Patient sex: M
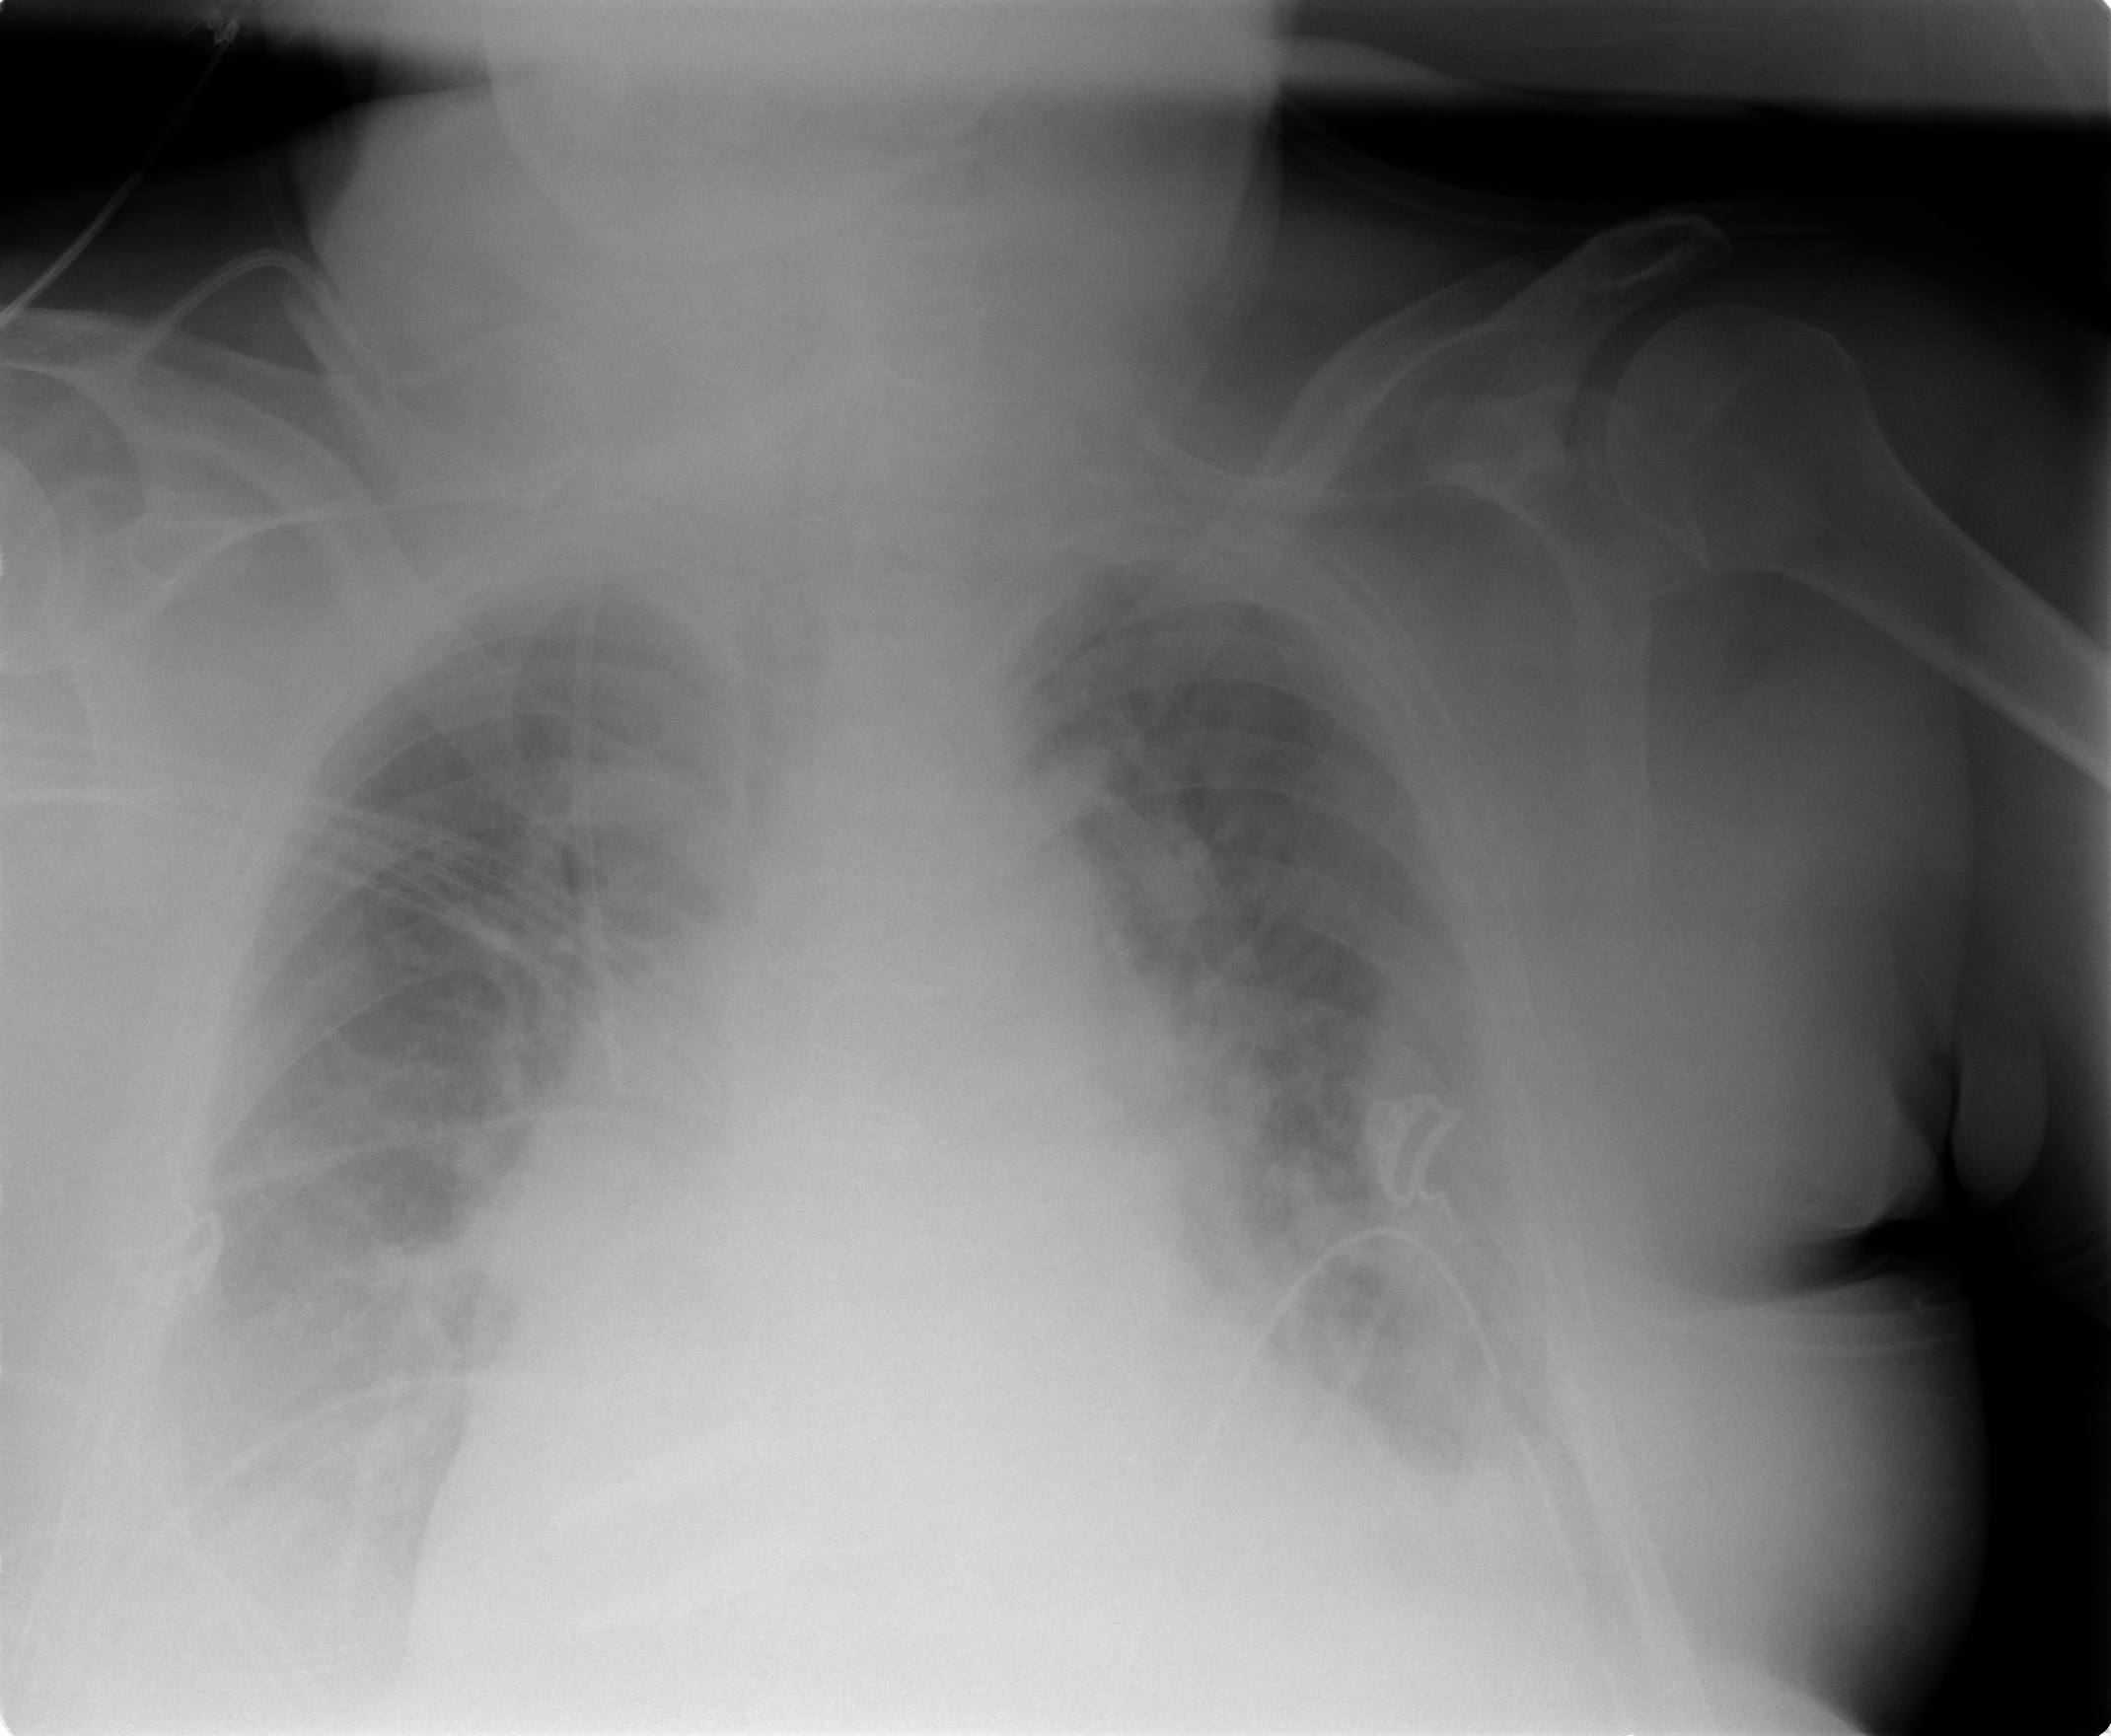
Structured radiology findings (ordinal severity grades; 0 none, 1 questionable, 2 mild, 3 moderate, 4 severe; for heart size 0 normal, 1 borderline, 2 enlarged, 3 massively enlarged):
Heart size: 3
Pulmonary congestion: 3
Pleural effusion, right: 3
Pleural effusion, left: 3
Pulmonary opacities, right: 2
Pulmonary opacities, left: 2
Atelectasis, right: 2
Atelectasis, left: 2